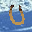
Label: 0